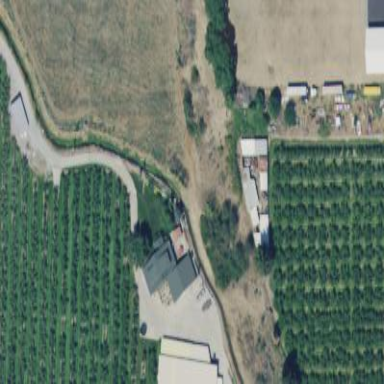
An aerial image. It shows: Orchard.